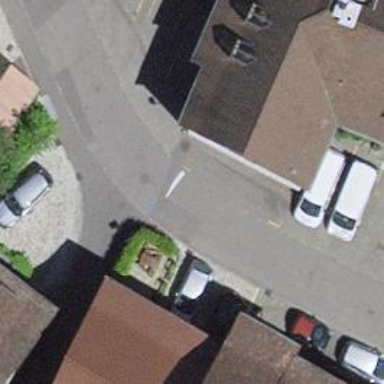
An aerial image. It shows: Living street.